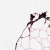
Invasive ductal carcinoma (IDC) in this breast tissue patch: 0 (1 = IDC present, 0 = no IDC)